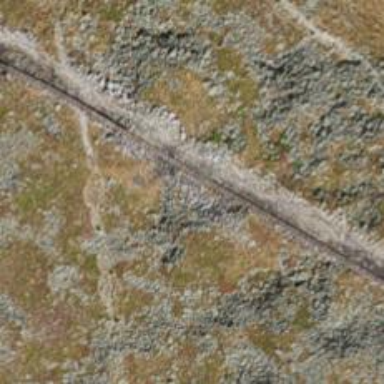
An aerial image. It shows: Narrow-gauge preserved railway siding.